Chest X-ray. View position: PA
Patient age: 36
Patient sex: F
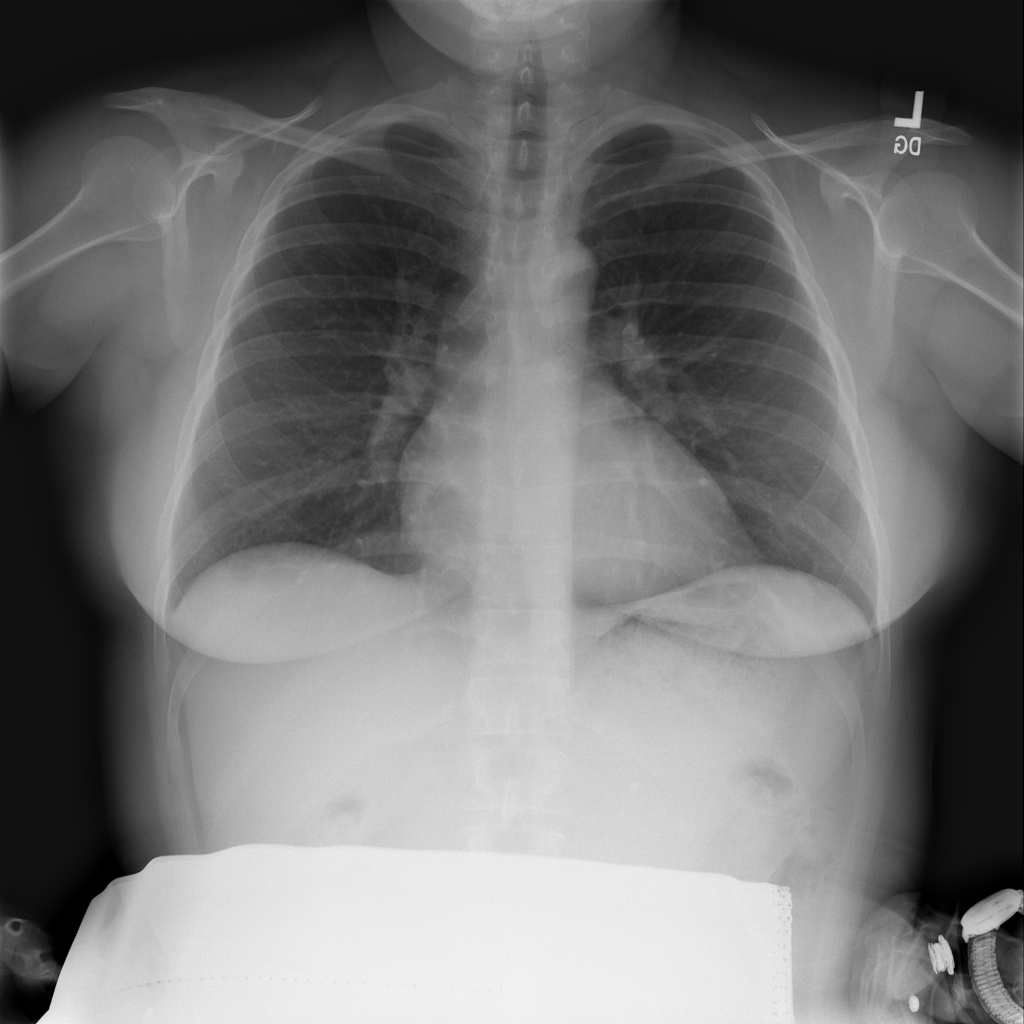
Finding: Pneumothorax